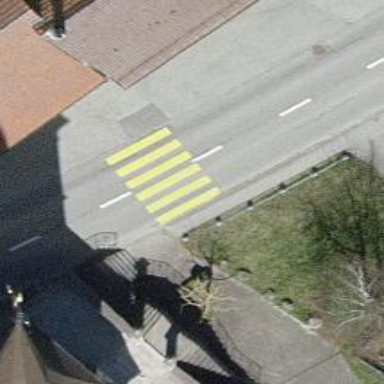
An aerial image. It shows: Uncontrolled crossing on the road.